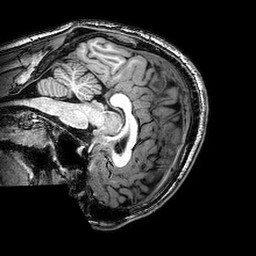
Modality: T1w
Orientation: sagittal
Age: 26
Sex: male
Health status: healthy
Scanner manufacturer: philips
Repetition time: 0.008115 s
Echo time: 0.00372 s